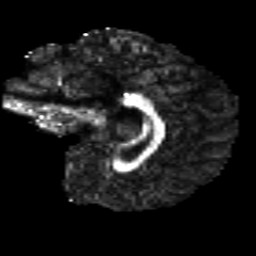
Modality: FA
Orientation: sagittal
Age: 20
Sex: male
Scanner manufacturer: siemens
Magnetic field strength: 3 T
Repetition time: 8.8 s
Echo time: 0.085 s